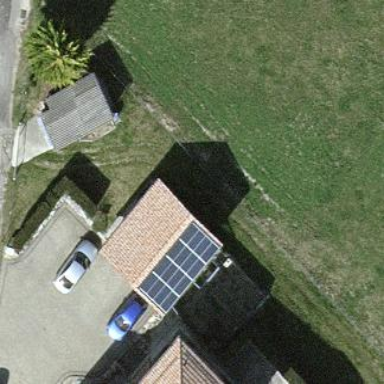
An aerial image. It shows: Simple and straightforward house.